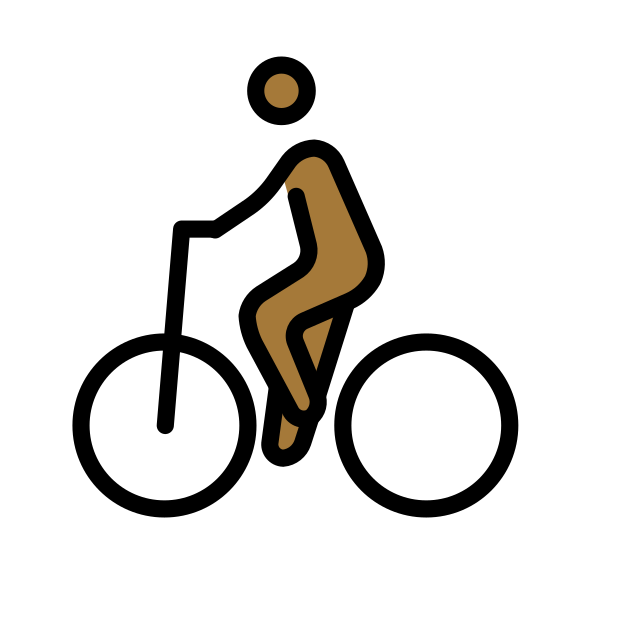
man biking: medium-dark skin tone